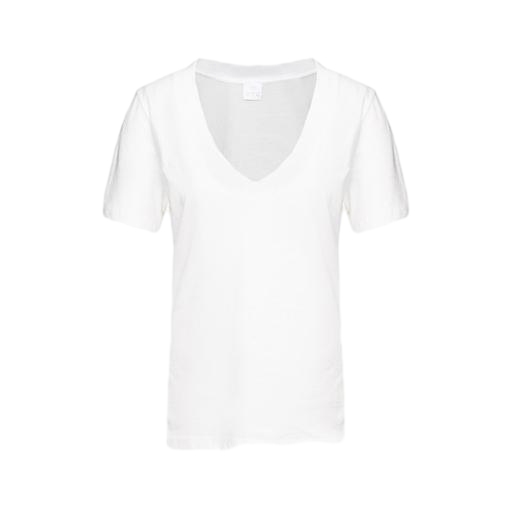
white deep v-neck t-shirt, white elevated drycell v-neck t-shirt, white v-neck t-shirt only macy, white background